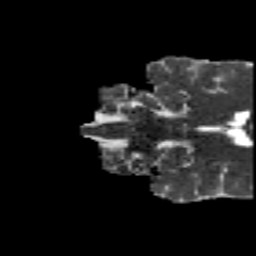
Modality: MD
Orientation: coronal
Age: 23
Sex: male
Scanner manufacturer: siemens
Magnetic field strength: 3 T
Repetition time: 8.8 s
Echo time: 0.085 s